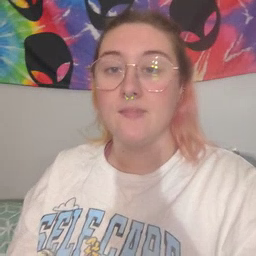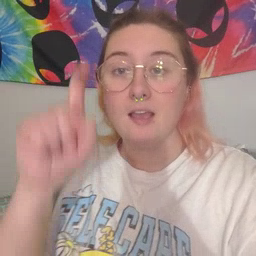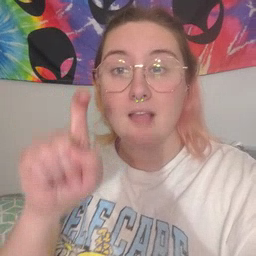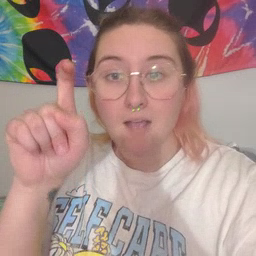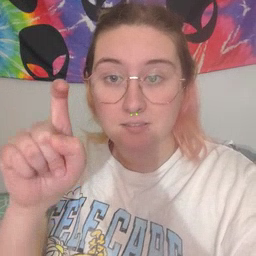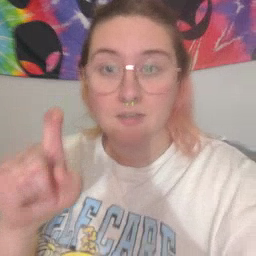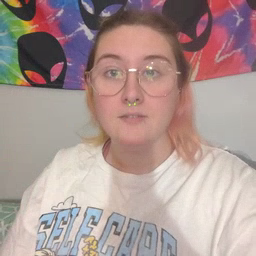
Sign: closet